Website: lowes
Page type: review-order
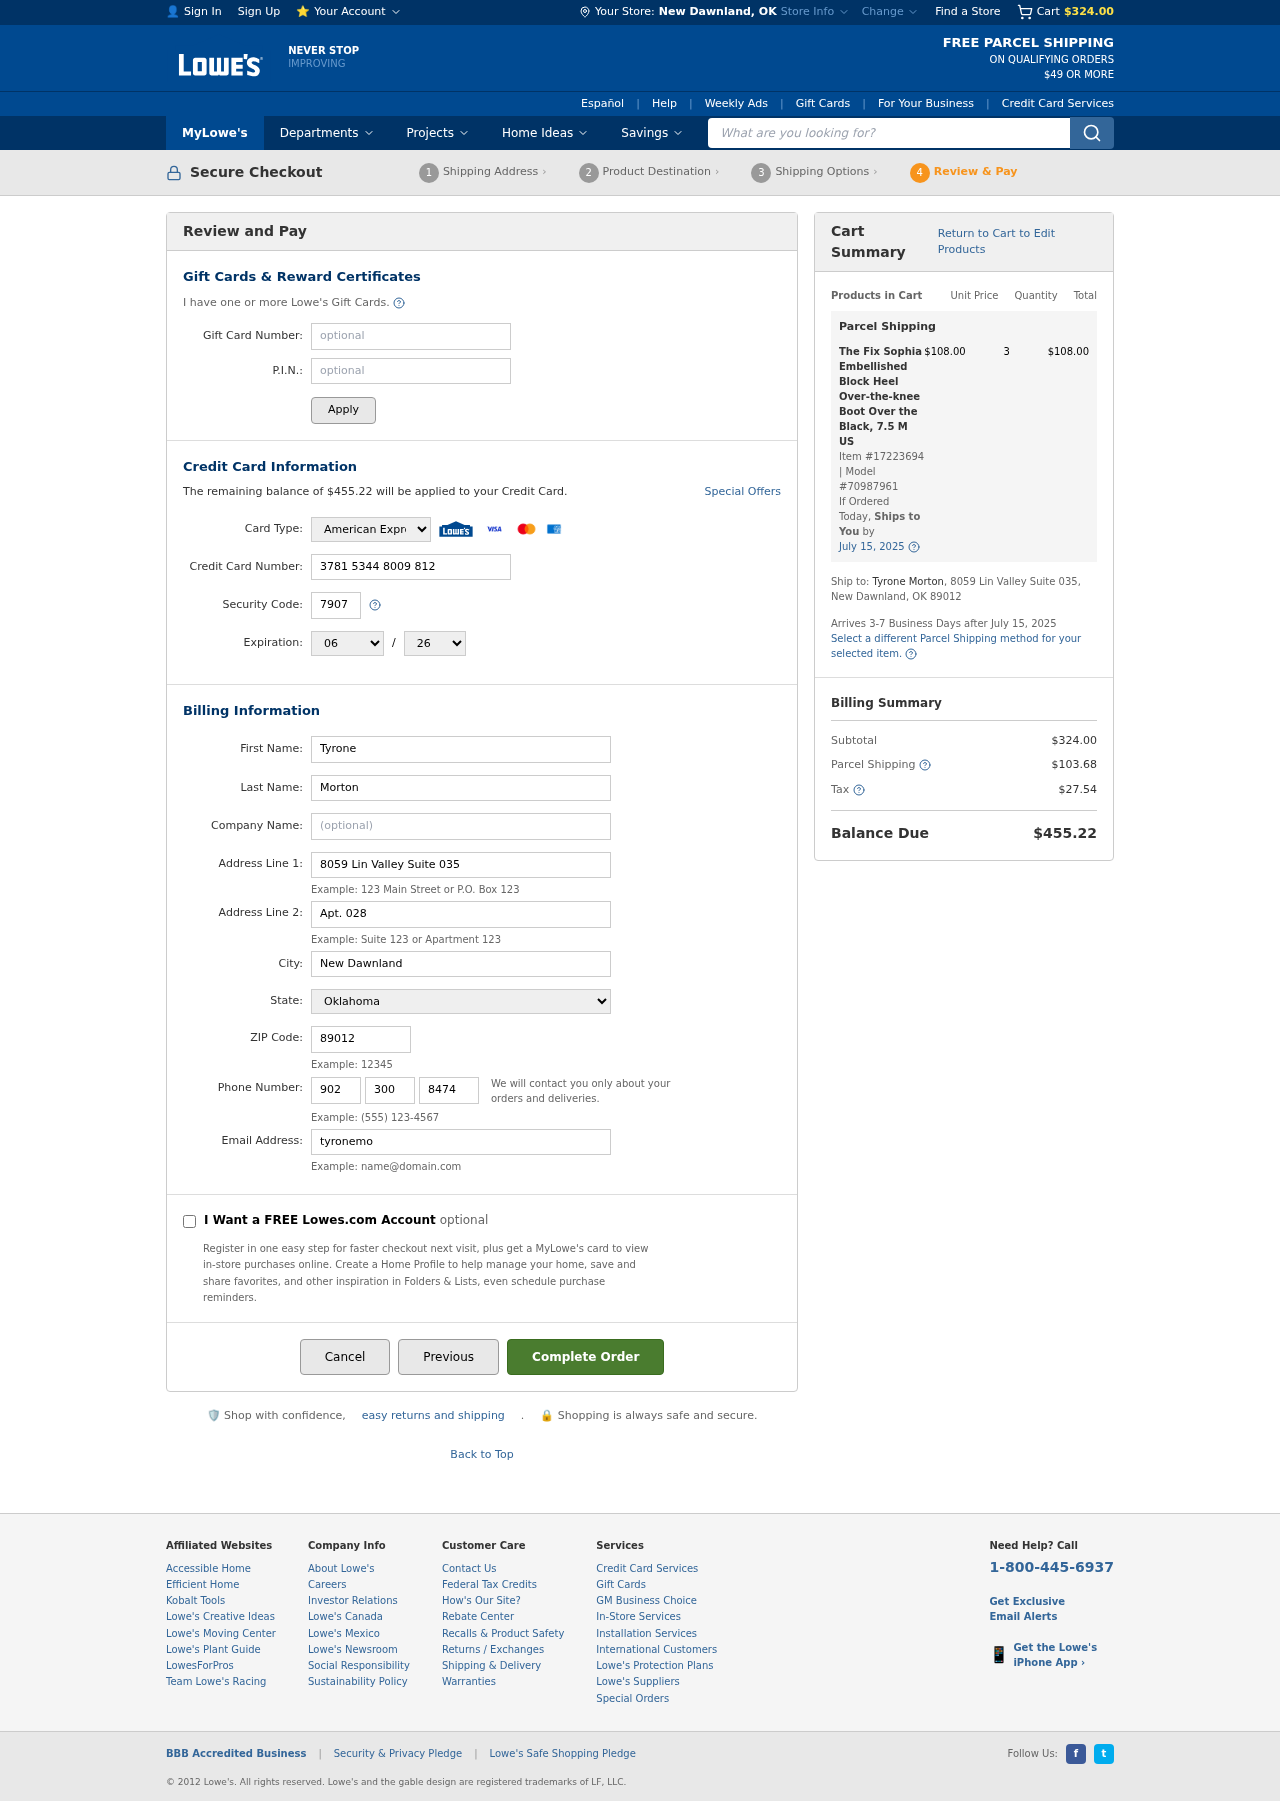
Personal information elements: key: PII_CARD_CVV
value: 7907
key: PII_CARD_EXPIRY_MONTH
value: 06
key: PII_CARD_EXPIRY_YEAR
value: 26
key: PII_CARD_NUMBER
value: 3781 5344 8009 812
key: PII_CARD_TYPE
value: American Express
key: PII_CITY
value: New Dawnland
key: PII_CITY_STATE
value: New Dawnland, OK
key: PII_EMAIL
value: tyronemorton@gmail.com
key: PII_FIRSTNAME
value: Tyrone
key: PII_LASTNAME
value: Morton
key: PII_PHONE_AREA
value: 902
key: PII_PHONE_PREFIX
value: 300
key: PII_PHONE_SUFFIX
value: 8474
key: PII_POSTCODE
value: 89012
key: PII_STATE
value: Oklahoma
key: PII_STREET
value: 8059 Lin Valley Suite 035
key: PII_STREET2
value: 8059 Lin Valley Suite 035
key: PII_STREET2
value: Apt. 028
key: PII_FULLNAME2
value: Tyrone Morton
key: PII_CITY_STATE_ZIP2
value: New Dawnland, OK 89012
Product elements: key: PRODUCT1_NAME
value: The Fix Sophia Embellished Block Heel Over-the-knee Boot Over the Black, 7.5 M US
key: PRODUCT1_PRICE
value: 108
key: PRODUCT1_QUANTITY
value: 3
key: PRODUCT1_ITEM_NUMBER
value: Item #17223694
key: PRODUCT1_MODEL_NUMBER
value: Model #70987961
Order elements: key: ORDER_SUBTOTAL
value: $324.00
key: ORDER_BALANCE_DUE
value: $455.22
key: ORDER_SHIPPING_DATE
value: July 15, 2025
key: ORDER_ITEM_TOTAL
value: $108.00
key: ORDER_SHIPPING_DATE2
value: July 15, 2025
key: ORDER_SHIPPING_COST
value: $103.68
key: ORDER_TAX
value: $27.54
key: ORDER_TOTAL
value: $455.22
Search elements: key: HEADER_SEARCH
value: What are you looking for?